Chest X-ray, PA view. Patient: 50 years old, sex M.
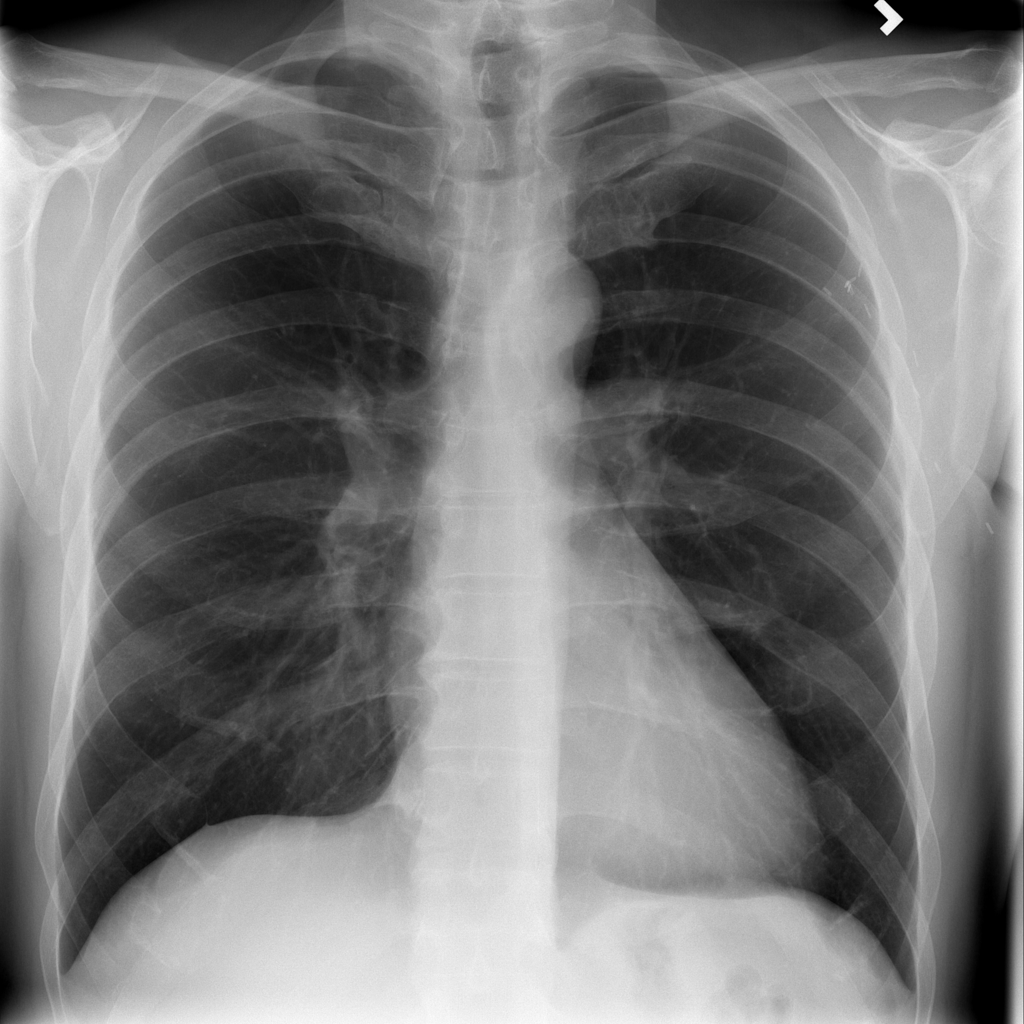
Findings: No Finding